Question: I have a 2D DataTable which I would like to insert a variable number of panels inside, essentially creating a 3D DataTable.
The 2D table looks as follows:

ll
'''
<p:dataTable var="rowName" value="#{tableBean.rowNames}">
<p:column headerText="" styleClass="ui-widget-header">
<h:outputText value="#{rowName}"/>
</p:column>
<p:columns var="columnName" value="#{tableBean.colNames}" headerText="#{columnName}">
<p:panel>
<h:outputText value="panel"/>
</p:panel>
</p:columns>
</p:dataTable>
'''
And Java:
'''
import javax.faces.bean.ManagedBean;
import javax.faces.bean.RequestScoped;
import java.util.ArrayList;
import java.util.List;
@ManagedBean
@RequestScoped
public class TableBean {
private List<String> rowNames = new ArrayList<String>();
private List<String> colNames = new ArrayList<String>();
private ArrayList<ArrayList<ArrayList<String>>> data3D = new ArrayList<ArrayList<ArrayList<String>>>();
public TableBean() {
rowNames.add("row1");
rowNames.add("row2");
colNames.add("col1");
colNames.add("col2");
colNames.add("col3");
// Setup 3 dimensional structure
for (int i = 0; i < rowNames.size(); i++) {
data3D.add(new ArrayList<ArrayList<String>>());
for (int j = 0; j < colNames.size(); j++) {
data3D.get(i).add(new ArrayList<String>());
}
}
// row 1, col 1, 3 items
data3D.get(0).get(0).add("item1");
data3D.get(0).get(0).add("item2");
data3D.get(0).get(0).add("item3");
// row 1, col 2, 1 items
data3D.get(0).get(1).add("item1");
// row 1, col 3, 2 items
data3D.get(0).get(2).add("item1");
data3D.get(0).get(2).add("item2");
// row 2, col 1, 2 item
data3D.get(1).get(0).add("item1");
data3D.get(1).get(0).add("item2");
// row 2, col 2, 1 item
data3D.get(1).get(1).add("item1");
}
public List<String> getRowNames() { return rowNames; }
public void setRowNames(List<String> rowNames) { this.rowNames = rowNames; }
public List<String> getColNames() { return colNames; }
public void setColNames(List<String> colNames) { this.colNames = colNames; }
public ArrayList<ArrayList<ArrayList<String>>> getData3D() { return data3D; }
public void setData3D(ArrayList<ArrayList<ArrayList<String>>> data3D) { this.data3D = data3D; }
}
'''
But I would like to achieve the following, where p1, p2, p3, etc are PrimeFaces panels:
'''
+------+--------+--------+--------+--
| | Col1 | Col2 | Col3 | .... .... .... ....
+------+--------+--------+--------+--
| | +----+ | +----+ | +----+ |
| | | p1 | | | p1 | | | p1 | |
| | +----+ | +----+ | +----+ |
| Row1 | | p2 | | | | p2 | |
| | +----+ | | +----+ |
| | | p3 | | | |
| | +----+ | | |
+------+--------+--------+--------+
| | +----+ | +----+ | |
| | | p1 | | | p1 | | |
| Row2 | +----+ | +----+ | |
| | | p2 | | | |
| | +----+ | | |
+------+--------+--------+--------+
| .... |
| .... |
....
'''
Is it possible to use the 3rd dimension (list of strings) to create a panel for each string, within each cell of the DataTable?
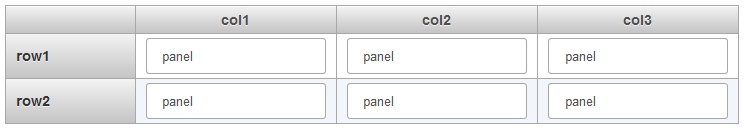
Answer: The solution as RongNK suggested is to use ui:repeat.
By using the brace notation '[][]', the array from the 3rd dimension can be specified. The index of the row and column can be accessed from the 'rowIndexVar' and 'colIndexVar' attributes from '<p:dataTable>' and '<p:columns>' respectively.
'''
<p:dataTable var="rowName" value="#{tableBean.rowNames}" rowIndexVar="rowIdx">
<p:column headerText="" styleClass="ui-widget-header">
<h:outputText value="#{rowName}"/>
</p:column>
<p:columns var="columnName" value="#{tableBean.colNames}" headerText="#{columnName}"
columnIndexVar="colIdx">
<ui:repeat value="#{tableBean.data3D[rowIdx][colIdx]}" var="data">
<p:panel>
<h:outputText value="#{data}"/>
</p:panel>
</ui:repeat>
</p:columns>
</p:dataTable>
'''